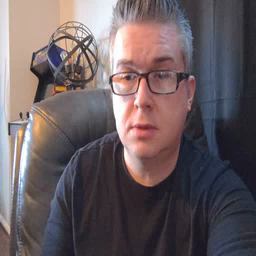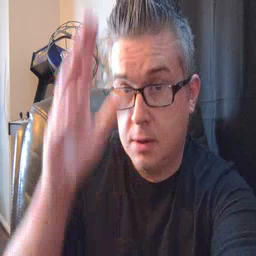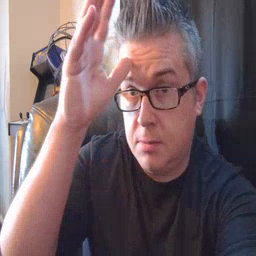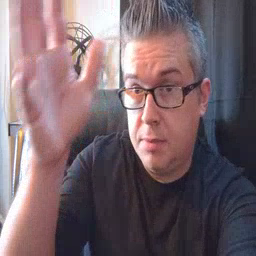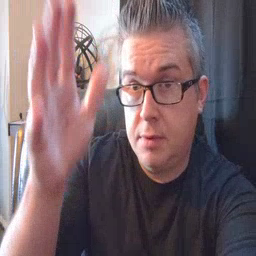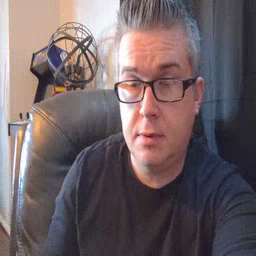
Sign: grandpa